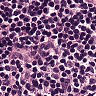
Metastatic tissue present: no